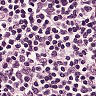
Metastatic tissue present: no